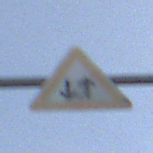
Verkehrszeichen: Gegenverkehr
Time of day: SunriseSunset
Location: Outdoor (Nature)
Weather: PartlyCloudy
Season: NotSpecified
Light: Natural